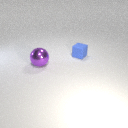
small blue rubber cube behind large purple metal sphere